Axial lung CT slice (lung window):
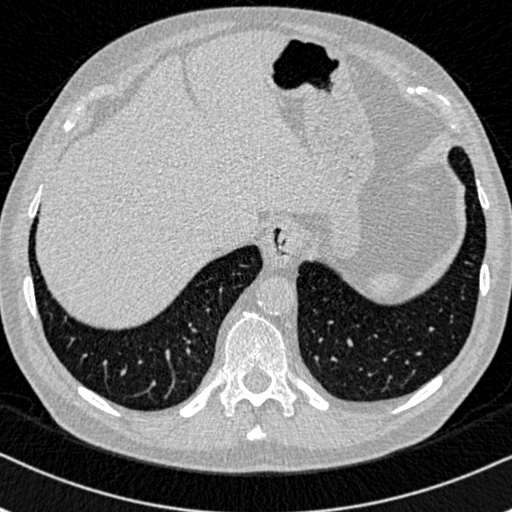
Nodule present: no